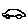
Label: car